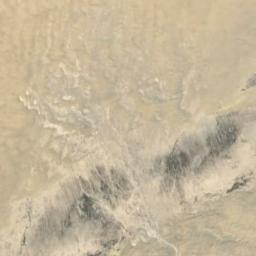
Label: desert